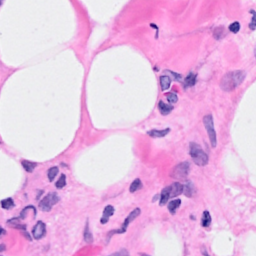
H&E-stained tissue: Breast